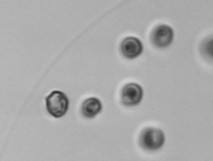
Label: Phaeocystis